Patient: sex F, age 69
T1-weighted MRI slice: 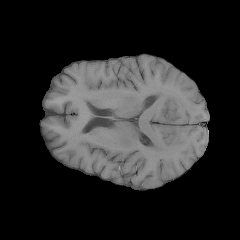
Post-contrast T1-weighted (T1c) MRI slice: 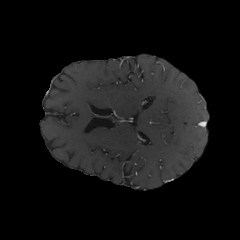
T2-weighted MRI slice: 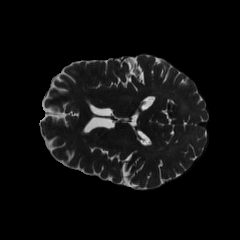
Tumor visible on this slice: no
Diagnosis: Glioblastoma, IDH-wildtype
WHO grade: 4